Question: I'm trying to read a binary file from the filesystem and then base64 encode it in JavaScript. I'm using the <URL>.
The code I have seems close to working, the problem is that the generated base64 data is wrong. Here's what I've got so far:
'''
function saveResource() {
var file = $(".resourceFile")[0].files[0];
var reader = new FileReader();
reader.onload = function(evt) {
var fileData = evt.target.result;
var bytes = new Uint8Array(fileData);
var binaryText = '';
for (var index = 0; index < bytes.byteLength; index++) {
binaryText += String.fromCharCode( bytes[index] );
}
console.log(Base64.encode(binaryText));
};
reader.readAsArrayBuffer(file);
};
'''
Here's the file I'm testing with (it's a 100x100 blue square):

According to an <URL>, this file should encode to:
> /9j/4AAQSkZJRgABAgAAAQABAAD/2wBDAAgGBgcGBQgHBwcJCQgKDBQNDAsLDBkSEw8UHRofHh0aHBwgJC4nICIsIxwcKDcpLDAxNDQ0Hyc5PTgyPC4zNDL/2wBDAQkJCQwLDBgNDRgyIRwhMjIyMjIyMjIyMjIyMjIyMjIyMjIyMjIyMjIyMjIyMjIyMjIyMjIyMjIyMjIyMjIyMjL/wAARCABkAGQDASIAAhEBAxEB/8QAHwAAAQUBAQEBAQEAAAAAAAAAAAECAwQFBgcICQoL/8QAtRAAAgEDAwIEAwUFBAQAAAF9AQIDAAQRBRIhMUEGE1FhByJxFDKBkaEII0KxwRVS0fAkM2JyggkKFhcYGRolJicoKSo0NTY3ODk6Q0RFRkdISUpTVFVWV1hZWmNkZWZnaGlqc3R1dnd4eXqDhIWGh4iJipKTlJWWl5iZmqKjpKWmp6ipqrKztLW2t7i5usLDxMXGx8jJytLT1NXW19jZ2uHi4+Tl5ufo6erx8vP09fb3+Pn6/8QAHwEAAwEBAQEBAQEBAQAAAAAAAAECAwQFBgcICQoL/8QAtREAAgECBAQDBAcFBAQAAQJ3AAECAxEEBSExBhJBUQdhcRMiMoEIFEKRobHBCSMzUvAVYnLRChYkNOEl8RcYGRomJygpKjU2Nzg5OkNERUZHSElKU1RVVldYWVpjZGVmZ2hpanN0dXZ3eHl6goOEhYaHiImKkpOUlZaXmJmaoqOkpaanqKmqsrO0tba3uLm6wsPExcbHyMnK0tPU1dbX2Nna4uPk5ebn6Onq8vP09fb3+Pn6/9oADAMBAAIRAxEAPwDxyiiiv3E8wKKKKACiiigAooooAKKKKACiiigAooooAKKKKACiiigAooooAKKKKACiiigAooooAKKKKACiiigAooooAKKKKACiiigAooooAKKKKACiiigAooooAKKKKACiiigAooooAKKKKACiiigAooooAKKKKACiiigAooooAKKKKACiiigAooooAKKKKACiiigAooooAKKKKACiiigAooooAKKKKACiiigAooooAKKKKACiiigAooooAKKKKACiiigAooooA//Z
...but instead what I'm getting out of the JavaScript is:
> w7/DmMO/w6AAEEpGSUYAAQIAAAEAAQAAw7/DmwBDAAgGBgcGBQgHBwcJCQgKDBQNDAsLDBkSEw8UHRofHh0aHBwgJC4nICIsIxwcKDcpLDAxNDQ0Hyc5PTgyPC4zNDLDv8ObAEMBCQkJDAsMGA0NGDIhHCEyMjIyMjIyMjIyMjIyMjIyMjIyMjIyMjIyMjIyMjIyMjIyMjIyMjIyMjIyMjIyMjIyMsO/w4AAEQgAZABkAwEiAAIRAQMRAcO/w4QAHwAAAQUBAQEBAQEAAAAAAAAAAAECAwQFBgcICQoLw7/DhADCtRAAAgEDAwIEAwUFBAQAAAF9AQIDAAQRBRIhMUEGE1FhByJxFDLCgcKRwqEII0LCscOBFVLDkcOwJDNicsKCCQoWFxgZGiUmJygpKjQ1Njc4OTpDREVGR0hJSlNUVVZXWFlaY2RlZmdoaWpzdHV2d3h5esKDwoTChcKGwofCiMKJworCksKTwpTClcKWwpfCmMKZwprCosKjwqTCpcKmwqfCqMKpwqrCssKzwrTCtcK2wrfCuMK5wrrDgsODw4TDhcOGw4fDiMOJw4rDksOTw5TDlcOWw5fDmMOZw5rDocOiw6PDpMOlw6bDp8Oow6nDqsOxw7LDs8O0w7XDtsO3w7jDucO6w7/DhAAfAQADAQEBAQEBAQEBAAAAAAAAAQIDBAUGBwgJCgvDv8OEAMK1EQACAQIEBAMEBwUEBAABAncAAQIDEQQFITEGEkFRB2FxEyIywoEIFELCkcKhwrHDgQkjM1LDsBVicsORChYkNMOhJcOxFxgZGiYnKCkqNTY3ODk6Q0RFRkdISUpTVFVWV1hZWmNkZWZnaGlqc3R1dnd4eXrCgsKDwoTChcKGwofCiMKJworCksKTwpTClcKWwpfCmMKZwprCosKjwqTCpcKmwqfCqMKpwqrCssKzwrTCtcK2wrfCuMK5wrrDgsODw4TDhcOGw4fDiMOJw4rDksOTw5TDlcOWw5fDmMOZw5rDosOjw6TDpcOmw6fDqMOpw6rDssOzw7TDtcO2w7fDuMO5w7rDv8OaAAwDAQACEQMRAD8Aw7HDiijCosK/cTzDgMKiwoooAMKiwoooAMKiwoooAMKiwoooAMKiwoooAMKiwoooAMKiwoooAMKiwoooAMKiwoooAMKiwoooAMKiwoooAMKiwoooAMKiwoooAMKiwoooAMKiwoooAMKiwoooAMKiwoooAMKiwoooAMKiwoooAMKiwoooAMKiwoooAMKiwoooAMKiwoooAMKiwoooAMKiwoooAMKiwoooAMKiwoooAMKiwoooAMKiwoooAMKiwoooAMKiwoooAMKiwoooAMKiwoooAMKiwoooAMKiwoooAMKiwoooAMKiwoooAMKiwoooAMKiwoooAMKiwoooAMKiwoooAMKiwoooAMKiwoooAMKiwoooAMKiwoooAMKiwoooAMKiwoooAMKiwoooA8O/w5k=
If i had to hazard a guess I'd say that the issue has something to do with nonprintable characters in the binary data (if I encode a plaintext document, that works fine). But what's the best approach to work around the issue?
It looks like this may be a problem with the base64 library itself 'Uint8Array'. If I use the browser's 'btoa()' function instead, and pass it the 'Uint8Array' 'binaryText' directly, that works. Too bad that function doesn't exist in all browsers.
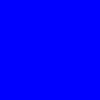
Answer: And Google to the rescue. I found the following code, which takes the input data as a plain array of "bytes" (numbers between 0 and 255, inclusive; also works fine if the 'Uint8Array' is passed to it directly), and added it to the library I was using:
'''
//note: it is assumed that the Base64 object has already been defined
//License: Apache 2.0
Base64.byteToCharMap_ = null;
Base64.charToByteMap_ = null;
Base64.byteToCharMapWebSafe_ = null;
Base64.charToByteMapWebSafe_ = null;
Base64.ENCODED_VALS_BASE =
'ABCDEFGHIJKLMNOPQRSTUVWXYZ' +
'abcdefghijklmnopqrstuvwxyz' +
'<PHONE>';
/**
* Our default alphabet. Value 64 (=) is special; it means "nothing."
* @type {string}
*/
Base64.ENCODED_VALS = Base64.ENCODED_VALS_BASE + '+/=';
Base64.ENCODED_VALS_WEBSAFE = Base64.ENCODED_VALS_BASE + '-_.';
/**
* Base64-encode an array of bytes.
*
* @param {Array.<number>|Uint8Array} input An array of bytes (numbers with
* value in [0, 255]) to encode.
* @param {boolean=} opt_webSafe Boolean indicating we should use the
* alternative alphabet.
* @return {string} The base64 encoded string.
*/
Base64.encodeByteArray = function(input, opt_webSafe) {
Base64.init_();
var byteToCharMap = opt_webSafe ?
Base64.byteToCharMapWebSafe_ :
Base64.byteToCharMap_;
var output = [];
for (var i = 0; i < input.length; i += 3) {
var byte1 = input[i];
var haveByte2 = i + 1 < input.length;
var byte2 = haveByte2 ? input[i + 1] : 0;
var haveByte3 = i + 2 < input.length;
var byte3 = haveByte3 ? input[i + 2] : 0;
var outByte1 = byte1 >> 2;
var outByte2 = ((byte1 & 0x03) << 4) | (byte2 >> 4);
var outByte3 = ((byte2 & 0x0F) << 2) | (byte3 >> 6);
var outByte4 = byte3 & 0x3F;
if (!haveByte3) {
outByte4 = 64;
if (!haveByte2) {
outByte3 = 64;
}
}
output.push(byteToCharMap[outByte1],
byteToCharMap[outByte2],
byteToCharMap[outByte3],
byteToCharMap[outByte4]);
}
return output.join('');
};
/**
* Lazy static initialization function. Called before
* accessing any of the static map variables.
* @private
*/
Base64.init_ = function() {
if (!Base64.byteToCharMap_) {
Base64.byteToCharMap_ = {};
Base64.charToByteMap_ = {};
Base64.byteToCharMapWebSafe_ = {};
Base64.charToByteMapWebSafe_ = {};
// We want quick mappings back and forth, so we precompute two maps.
for (var i = 0; i < Base64.ENCODED_VALS.length; i++) {
Base64.byteToCharMap_[i] =
Base64.ENCODED_VALS.charAt(i);
Base64.charToByteMap_[Base64.byteToCharMap_[i]] = i;
Base64.byteToCharMapWebSafe_[i] =
Base64.ENCODED_VALS_WEBSAFE.charAt(i);
Base64.charToByteMapWebSafe_[
Base64.byteToCharMapWebSafe_[i]] = i;
}
}
};
'''
The full code for the library containing the above functions is <URL>, but in its non-modified form it appears to depend upon a number of other libraries. The slightly hacked-up version above should work for anyone who just needs a quick fix for this issue.